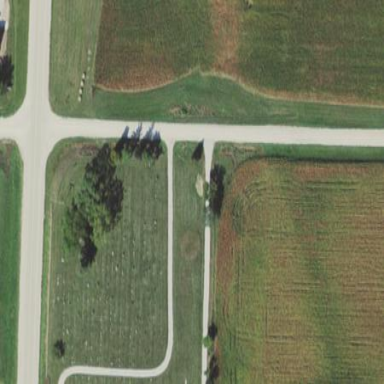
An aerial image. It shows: Cemetery.